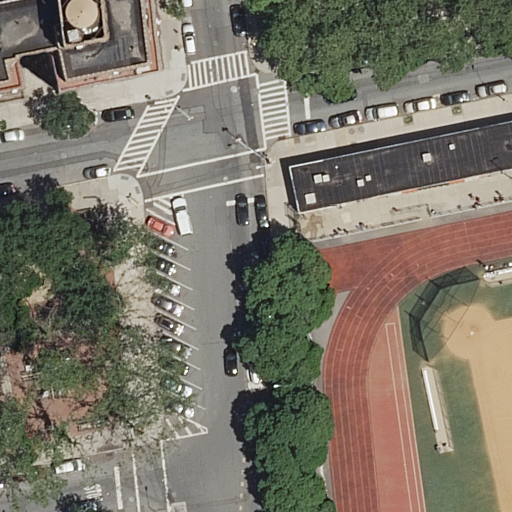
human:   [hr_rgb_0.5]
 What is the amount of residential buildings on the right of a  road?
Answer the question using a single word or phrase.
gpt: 1

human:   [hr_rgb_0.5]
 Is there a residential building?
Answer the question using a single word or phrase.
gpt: yes

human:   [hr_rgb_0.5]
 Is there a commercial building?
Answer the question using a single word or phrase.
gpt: no

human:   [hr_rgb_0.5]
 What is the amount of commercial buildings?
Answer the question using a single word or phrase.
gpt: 0

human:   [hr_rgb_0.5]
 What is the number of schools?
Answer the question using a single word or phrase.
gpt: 1

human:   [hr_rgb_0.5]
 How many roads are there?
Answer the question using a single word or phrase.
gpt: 7

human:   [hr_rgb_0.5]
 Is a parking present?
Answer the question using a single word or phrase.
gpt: yes

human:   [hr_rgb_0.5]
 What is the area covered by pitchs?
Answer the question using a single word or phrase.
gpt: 1792m2

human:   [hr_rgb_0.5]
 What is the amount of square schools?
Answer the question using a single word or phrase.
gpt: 0

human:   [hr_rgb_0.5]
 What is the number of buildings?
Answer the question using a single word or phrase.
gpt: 2

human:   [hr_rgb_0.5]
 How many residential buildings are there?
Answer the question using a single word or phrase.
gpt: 2

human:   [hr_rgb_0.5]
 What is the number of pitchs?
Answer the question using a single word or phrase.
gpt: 1

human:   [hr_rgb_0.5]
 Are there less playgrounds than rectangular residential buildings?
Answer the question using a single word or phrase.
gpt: no

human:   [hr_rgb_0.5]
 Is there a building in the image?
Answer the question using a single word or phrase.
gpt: yes

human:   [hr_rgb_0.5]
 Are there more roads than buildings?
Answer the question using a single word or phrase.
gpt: yes

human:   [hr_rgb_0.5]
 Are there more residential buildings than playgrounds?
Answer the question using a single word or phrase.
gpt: no

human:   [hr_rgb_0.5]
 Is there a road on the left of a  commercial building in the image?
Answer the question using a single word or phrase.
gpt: no

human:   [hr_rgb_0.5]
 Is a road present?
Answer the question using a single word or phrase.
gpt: yes

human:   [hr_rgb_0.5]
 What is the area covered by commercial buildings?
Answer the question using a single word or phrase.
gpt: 0m2

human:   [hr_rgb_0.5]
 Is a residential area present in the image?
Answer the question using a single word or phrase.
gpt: yes

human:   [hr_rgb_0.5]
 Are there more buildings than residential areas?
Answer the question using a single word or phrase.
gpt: yes

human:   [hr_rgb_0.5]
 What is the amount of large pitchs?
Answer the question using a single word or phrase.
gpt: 1

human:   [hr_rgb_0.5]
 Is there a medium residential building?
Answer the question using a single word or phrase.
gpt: yes

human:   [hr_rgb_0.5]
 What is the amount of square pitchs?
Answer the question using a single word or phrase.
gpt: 0

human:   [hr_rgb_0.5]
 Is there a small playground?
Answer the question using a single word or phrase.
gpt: no

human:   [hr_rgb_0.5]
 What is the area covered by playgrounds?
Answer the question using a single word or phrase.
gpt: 282m2

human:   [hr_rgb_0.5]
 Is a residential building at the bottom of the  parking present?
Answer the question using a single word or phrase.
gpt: no

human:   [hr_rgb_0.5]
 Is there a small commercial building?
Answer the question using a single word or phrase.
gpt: no

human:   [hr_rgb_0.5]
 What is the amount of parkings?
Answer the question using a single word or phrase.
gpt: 1

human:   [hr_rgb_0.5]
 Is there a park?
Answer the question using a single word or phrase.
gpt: yes

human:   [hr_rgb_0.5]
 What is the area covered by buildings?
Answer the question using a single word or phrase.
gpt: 1863m2

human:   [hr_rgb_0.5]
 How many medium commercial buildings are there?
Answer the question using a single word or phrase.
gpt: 0

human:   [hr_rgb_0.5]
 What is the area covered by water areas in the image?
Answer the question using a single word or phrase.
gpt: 0m2

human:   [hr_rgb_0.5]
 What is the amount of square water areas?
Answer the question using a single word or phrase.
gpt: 0

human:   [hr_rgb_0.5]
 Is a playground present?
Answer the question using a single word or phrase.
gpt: yes

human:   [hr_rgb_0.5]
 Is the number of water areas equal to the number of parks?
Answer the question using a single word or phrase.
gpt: no

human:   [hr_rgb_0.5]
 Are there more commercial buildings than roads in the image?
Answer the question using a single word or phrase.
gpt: no

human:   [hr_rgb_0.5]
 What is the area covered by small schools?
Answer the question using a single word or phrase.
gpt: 0m2

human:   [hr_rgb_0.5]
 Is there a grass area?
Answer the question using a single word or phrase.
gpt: yes

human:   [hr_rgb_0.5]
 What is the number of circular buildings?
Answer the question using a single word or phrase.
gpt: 0

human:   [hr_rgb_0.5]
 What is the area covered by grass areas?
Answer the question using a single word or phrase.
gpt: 2817m2

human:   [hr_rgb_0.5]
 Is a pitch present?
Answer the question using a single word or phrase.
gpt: yes

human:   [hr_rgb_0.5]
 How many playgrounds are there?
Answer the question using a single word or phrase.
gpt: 2

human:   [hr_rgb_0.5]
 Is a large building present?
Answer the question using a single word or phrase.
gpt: yes

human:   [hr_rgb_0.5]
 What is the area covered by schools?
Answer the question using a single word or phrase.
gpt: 4977m2

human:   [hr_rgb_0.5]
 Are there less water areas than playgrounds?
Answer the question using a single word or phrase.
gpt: yes

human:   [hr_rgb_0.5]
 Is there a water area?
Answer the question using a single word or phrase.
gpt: no

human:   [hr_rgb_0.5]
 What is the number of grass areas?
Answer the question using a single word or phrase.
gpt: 1

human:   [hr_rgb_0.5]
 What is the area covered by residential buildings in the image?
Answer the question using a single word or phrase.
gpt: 1863m2

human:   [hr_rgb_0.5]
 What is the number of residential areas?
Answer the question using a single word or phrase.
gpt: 1

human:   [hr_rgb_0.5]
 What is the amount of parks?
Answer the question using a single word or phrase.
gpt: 1

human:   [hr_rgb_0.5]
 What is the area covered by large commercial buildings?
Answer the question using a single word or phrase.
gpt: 0m2

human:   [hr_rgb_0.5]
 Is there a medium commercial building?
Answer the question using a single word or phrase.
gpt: no

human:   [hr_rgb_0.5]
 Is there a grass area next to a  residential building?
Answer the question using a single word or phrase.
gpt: yes

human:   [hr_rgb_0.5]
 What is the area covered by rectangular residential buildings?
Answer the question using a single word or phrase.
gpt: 420m2

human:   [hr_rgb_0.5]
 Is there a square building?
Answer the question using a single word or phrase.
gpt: no

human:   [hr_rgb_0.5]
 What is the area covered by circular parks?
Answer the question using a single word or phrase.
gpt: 0m2

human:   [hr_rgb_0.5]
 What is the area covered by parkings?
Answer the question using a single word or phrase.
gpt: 458m2

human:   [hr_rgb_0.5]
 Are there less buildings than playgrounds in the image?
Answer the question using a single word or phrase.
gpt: no

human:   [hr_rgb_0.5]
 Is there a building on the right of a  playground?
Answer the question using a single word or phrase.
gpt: yes

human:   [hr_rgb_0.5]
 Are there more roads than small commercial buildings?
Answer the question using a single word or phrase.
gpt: yes

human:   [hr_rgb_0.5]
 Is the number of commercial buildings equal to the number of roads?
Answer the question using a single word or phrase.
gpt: no

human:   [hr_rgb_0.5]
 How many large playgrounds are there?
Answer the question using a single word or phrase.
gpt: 0

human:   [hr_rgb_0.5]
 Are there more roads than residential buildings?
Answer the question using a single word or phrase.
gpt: yes